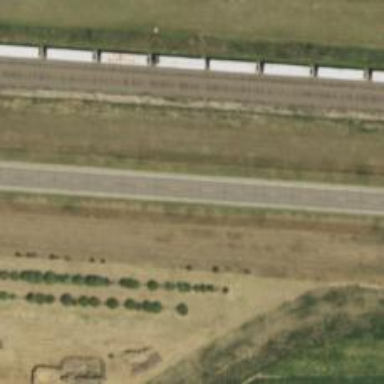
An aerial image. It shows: Asphalt road classified as primary highway.